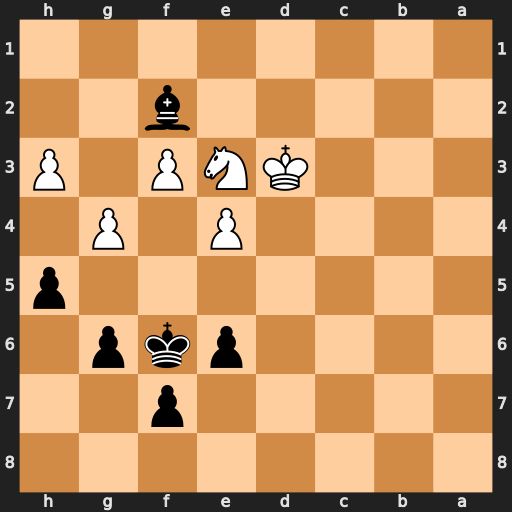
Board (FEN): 8/5p2/4pkp1/7p/4P1P1/3KNP1P/5b2/8
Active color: b
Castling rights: -
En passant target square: -
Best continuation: Bxe3 Kxe3 Kg5